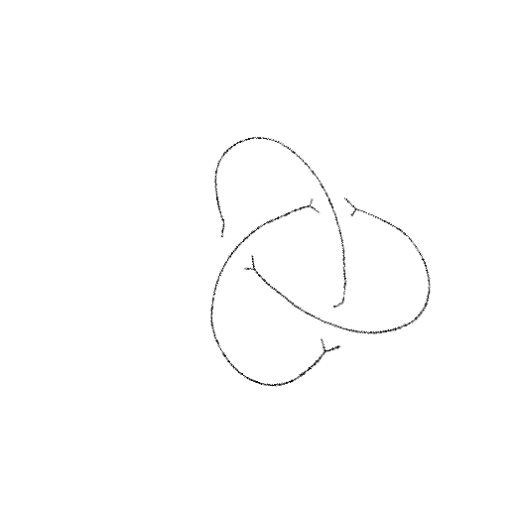
Crossing number: 3